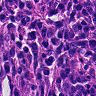
Metastatic tissue present: no